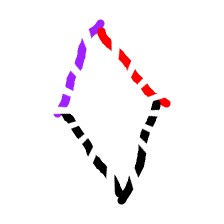
Shape: rhombus